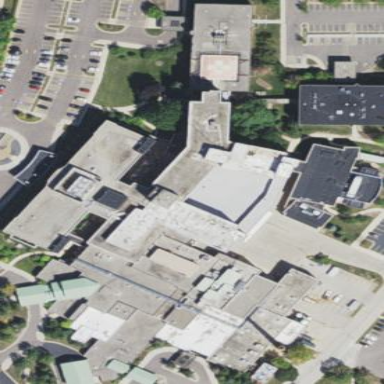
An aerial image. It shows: Hospital building.